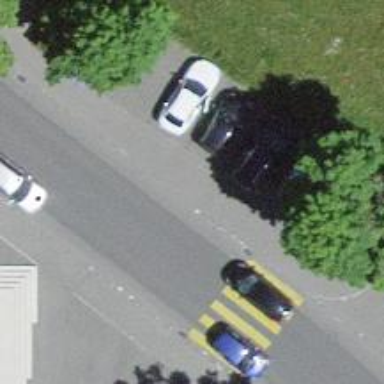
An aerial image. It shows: Street side parking area.